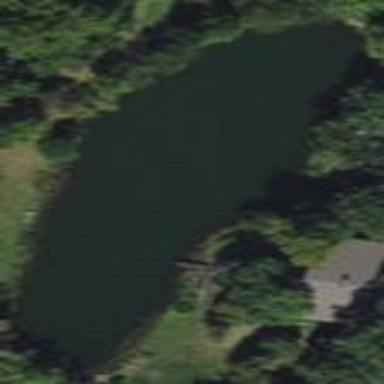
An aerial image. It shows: Peaceful pond surrounded by nature.